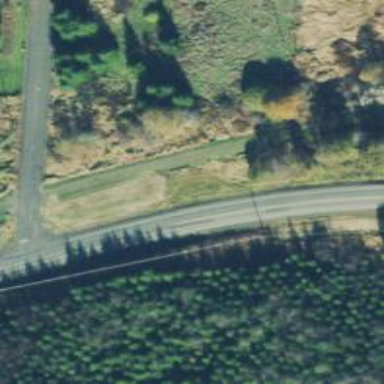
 with the note indicating it has been repurposed as rail-trail."